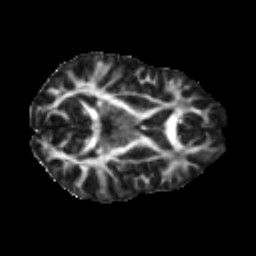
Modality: FA
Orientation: axial
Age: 30
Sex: female
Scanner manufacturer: ge
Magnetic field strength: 3 T
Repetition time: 7.8 s
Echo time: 0.0606 s